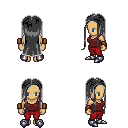
a pixel art fantasy rpg character, female body template, human, tanned skin, maroon pirate shirt, red pants, gray extra-long hairstyle, leather bracers, metal boots, four views (front, back, left, right), 2x2 character sprite sheet, small pixel art, hard edges, no anti-aliasing